Question: Example classes:
'''
public class Pallet
{
public int Id { get; set; }
public List<Location> Locations { get; set; }
}
public class Location
{
public int Id { get; set; }
}
'''
Given this input:
'''
var input = new List<Pallet>
{
new Pallet
{
Id = 1,
Locations = new List<Location>
{
new Location { Id = 1 },
new Location { Id = 3 }
}
},
new Pallet
{
Id = 2,
Locations = new List<Location>
{
new Location { Id = 2 }
}
},
new Pallet
{
Id = 1,
Locations = new List<Location>
{
new Location { Id = 1 },
new Location { Id = 4 }
}
},
};
'''
Is there a nice LINQ way to collapse duplicates (in both parent and children collections) to the equivalent of this?
'''
var output = new List<Pallet>
{
new Pallet
{
Id = 1,
Locations = new List<Location>
{
new Location { Id = 1 },
new Location { Id = 3 },
new Location { Id = 4 }
}
},
new Pallet
{
Id = 2,
Locations = new List<Location>
{
new Location { Id = 2 }
}
}
};
'''

Yes, I can iterate over the collection and manually merge items, but I'm curious if LINQ would/can offer something more expressive.
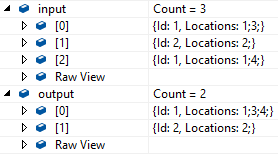
Answer: Is this one nice enough?
'''
var output = from p in input
group p by p.Id into g
select new Pallet
{
Id = g.Key,
Locations = (from l in g.SelectMany(x => x.Locations)
group l by l.Id into gl
select new Location { Id = gl.Key }).ToList()
};
'''